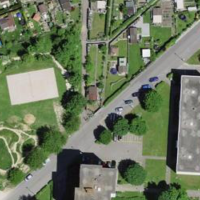
EUNIS habitat code: 53
Species observed at this site:
Lapsana communis